Question: I want to do the following:
I have a fragment where I want to add a Button/imageview. If I drag the button up it will show another layout with 2 buttons on. When the layout is on top it is also possible to swipe the layout down again. Also an important thing is that the underlying layout can't be hidden because i want to create a blurred effect above this one.
Now the problem is that I don't know how to begin with this? Is there a way to make a part of a layout invisible and make it visible while swiping up? Should I work with gestures or?
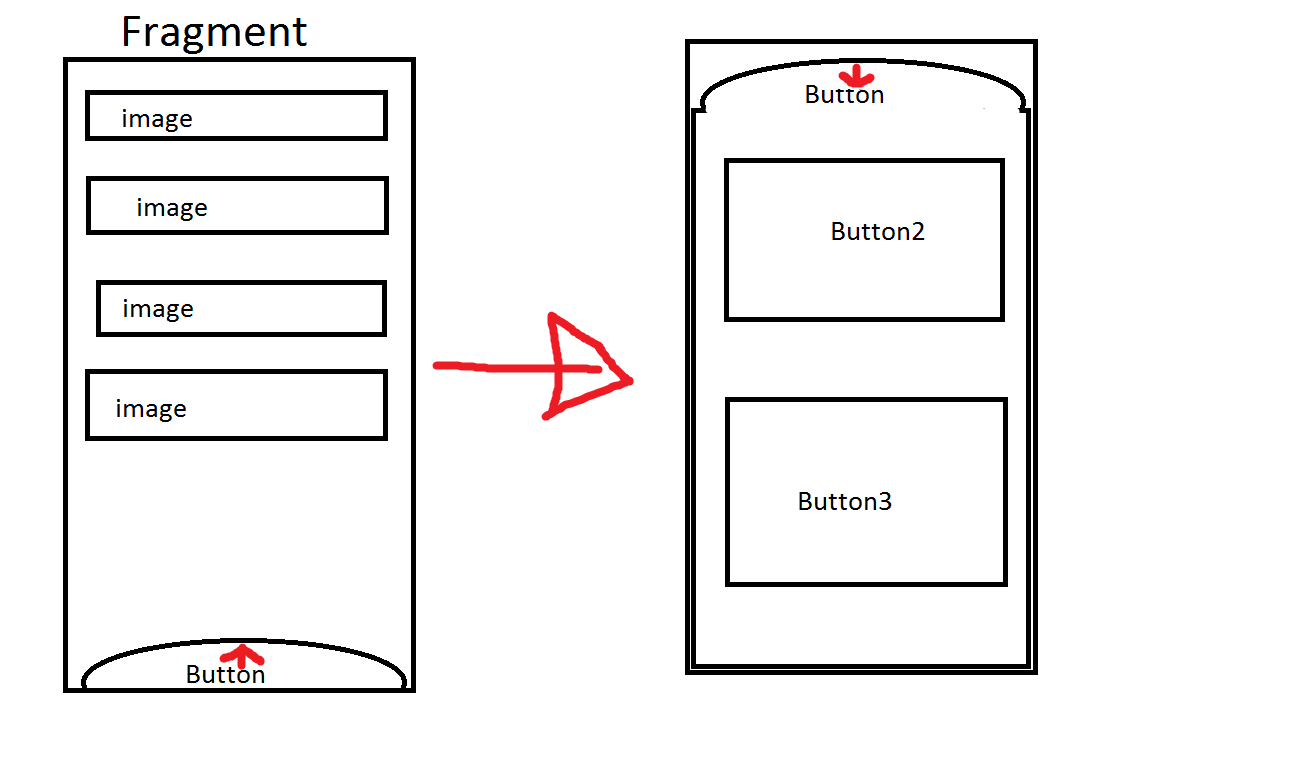
Answer: You can probably use <URL> to achieve that effect.